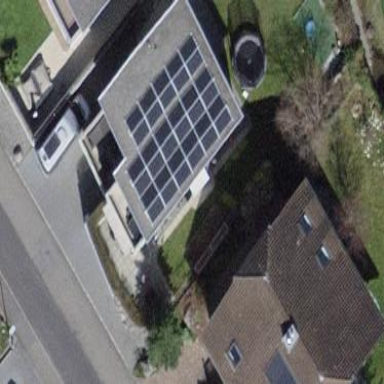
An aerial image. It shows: Solar photovoltaic panel generator.